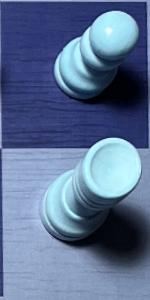
Label: Rook_White